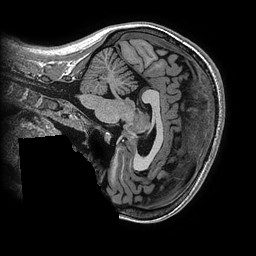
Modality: T1w
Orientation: sagittal
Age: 29
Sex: female
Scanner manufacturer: ge
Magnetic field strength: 3 T
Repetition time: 0.006952 s
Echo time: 0.00292 s